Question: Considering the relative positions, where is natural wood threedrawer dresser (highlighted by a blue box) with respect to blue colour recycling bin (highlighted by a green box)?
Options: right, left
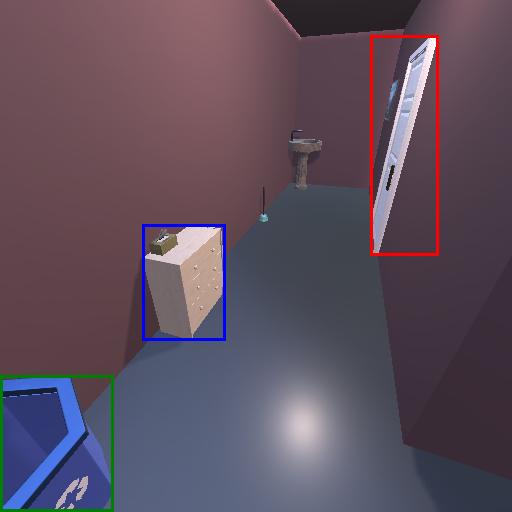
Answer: right